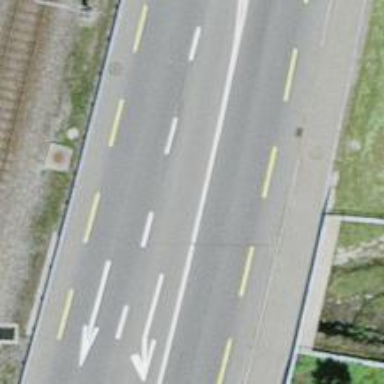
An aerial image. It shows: Bridge with asphalt surface over primary highway. There is designated cycle lane on the bridge.